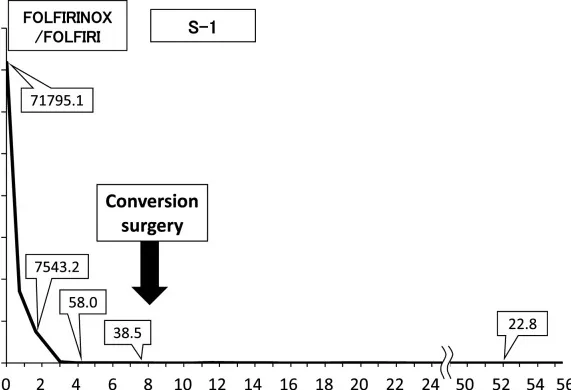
Transition graph of serum carbohydrate antigen 19-9 (CA19-9) level and the treatment progress.
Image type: chart (chart)